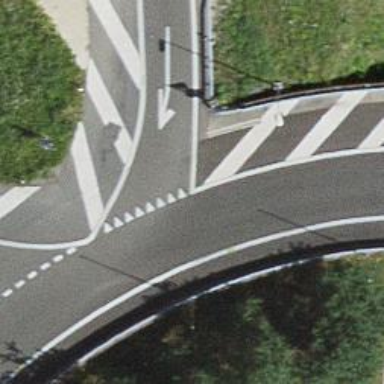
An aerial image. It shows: Motorway link with asphalt surface approaching roundabout.